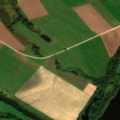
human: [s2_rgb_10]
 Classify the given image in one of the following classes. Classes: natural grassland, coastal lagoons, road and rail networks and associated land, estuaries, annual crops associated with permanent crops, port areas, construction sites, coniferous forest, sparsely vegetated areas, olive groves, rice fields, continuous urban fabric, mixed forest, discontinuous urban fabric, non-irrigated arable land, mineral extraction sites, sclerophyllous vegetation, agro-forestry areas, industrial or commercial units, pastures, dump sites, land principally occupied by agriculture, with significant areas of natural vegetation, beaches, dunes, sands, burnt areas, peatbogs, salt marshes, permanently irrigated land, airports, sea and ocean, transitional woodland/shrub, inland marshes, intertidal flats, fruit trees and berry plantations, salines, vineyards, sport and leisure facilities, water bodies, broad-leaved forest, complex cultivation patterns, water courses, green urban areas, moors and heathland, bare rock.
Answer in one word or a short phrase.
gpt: non-irrigated arable land, pastures, land principally occupied by agriculture, with significant areas of natural vegetation, water courses